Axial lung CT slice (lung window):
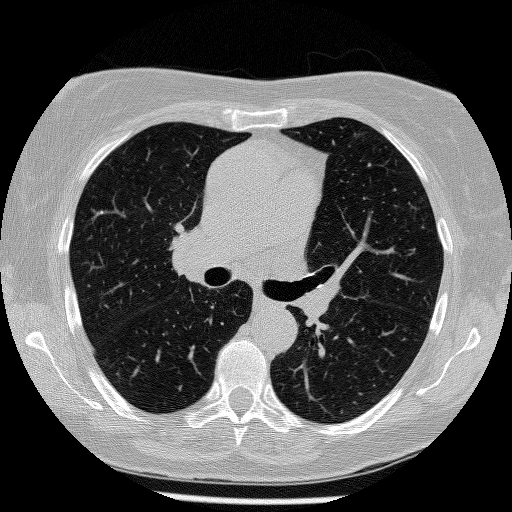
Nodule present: no